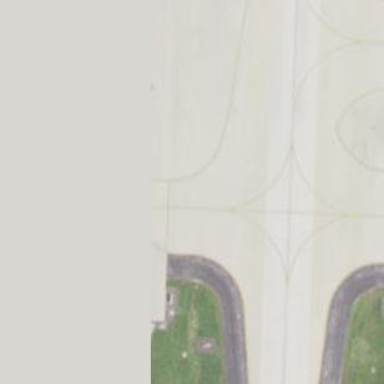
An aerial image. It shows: Image of taxiway at airport.